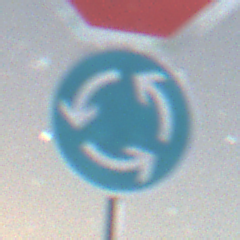
Verkehrszeichen: Kreisverkehr
Zusatzzeichen oben: Stop
Umgebung: Outdoor, Nature
Tageszeit: Night
Wetter: Clear
Licht: Natural
Jahreszeit: NotSpecified
Kontrast: HighContrast